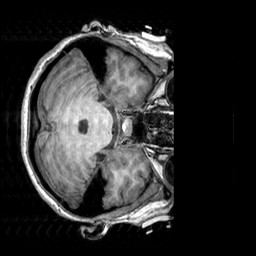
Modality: T1w
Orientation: axial
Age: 24
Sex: female
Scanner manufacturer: siemens
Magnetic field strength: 3 T
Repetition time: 2.3 s
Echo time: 0.00303 s